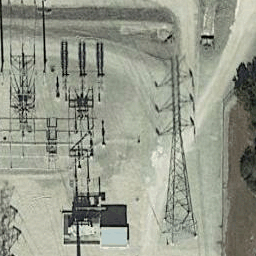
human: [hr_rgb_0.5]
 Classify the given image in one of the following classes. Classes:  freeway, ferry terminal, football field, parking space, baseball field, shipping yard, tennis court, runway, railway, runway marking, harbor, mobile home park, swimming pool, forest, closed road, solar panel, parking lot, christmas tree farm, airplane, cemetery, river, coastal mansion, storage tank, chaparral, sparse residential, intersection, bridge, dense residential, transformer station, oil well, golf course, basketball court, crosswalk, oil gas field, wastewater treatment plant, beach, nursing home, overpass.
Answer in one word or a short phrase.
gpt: transformer station